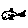
Label: fish